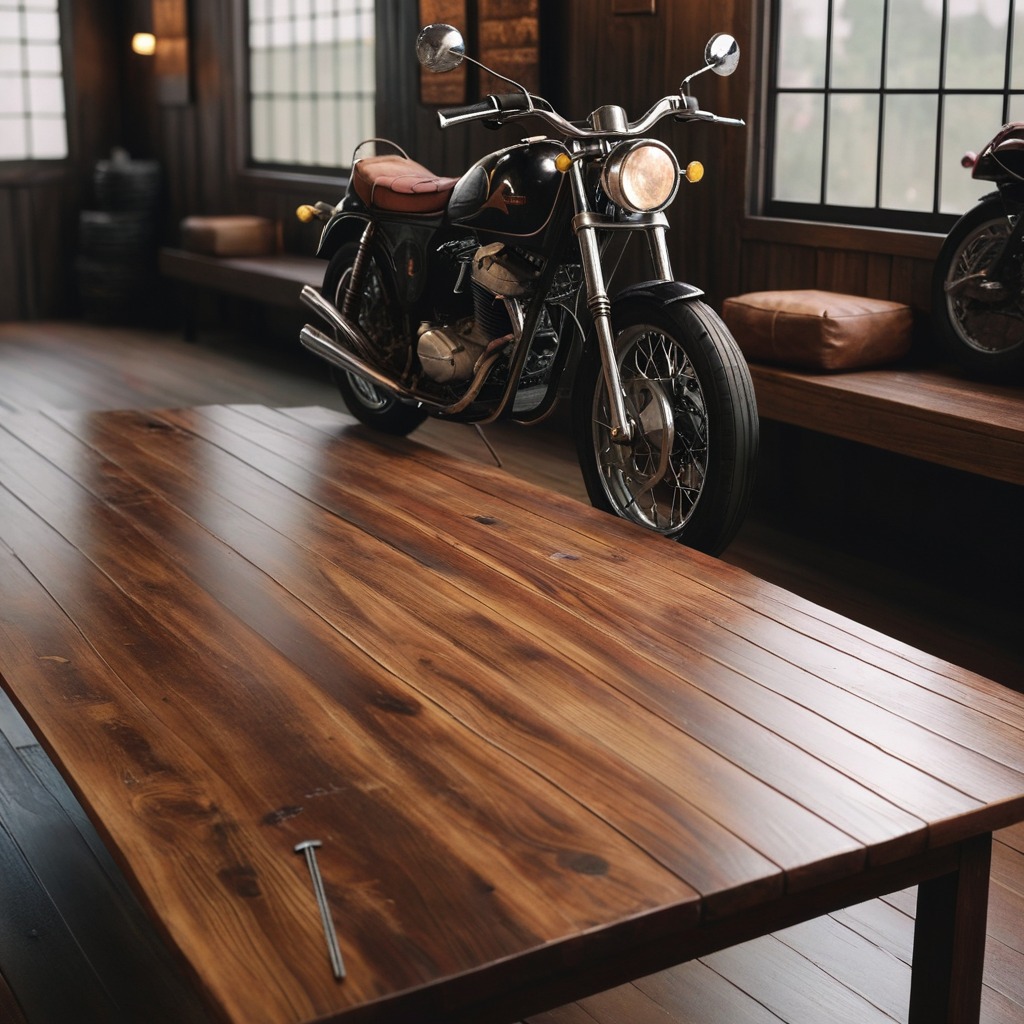
An iron nail is lying on the oil-spilled wooden table in a vintage motorcycle garage.